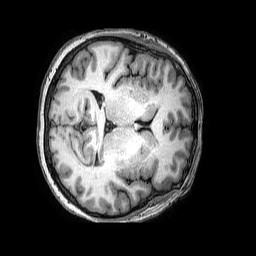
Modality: T1w
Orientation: axial
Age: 53
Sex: female
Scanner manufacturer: philips
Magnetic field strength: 3 T
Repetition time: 0.006775 s
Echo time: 0.003133 s